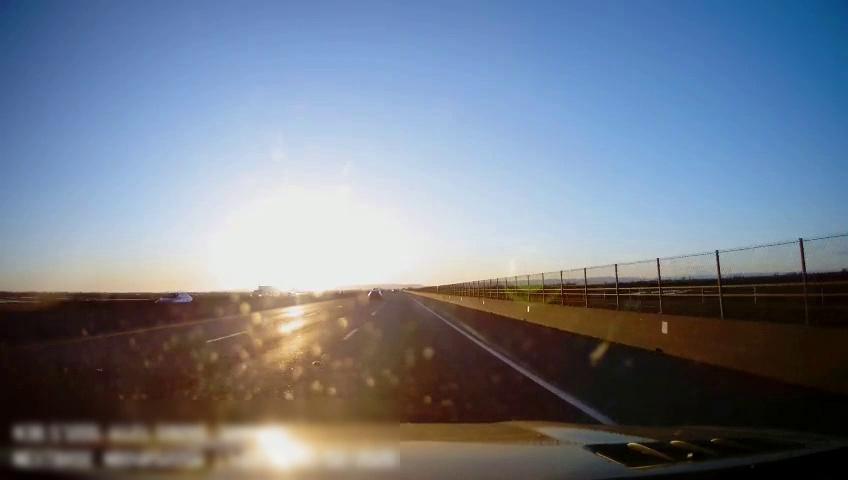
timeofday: Day
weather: Sunny
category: Drivable Space
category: Vehicles | Car
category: Vehicles | Car
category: Vehicles | Truck
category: Lanes | Alternate Lane
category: Lanes | Current Lane
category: Lanes | Current Lane
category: Lanes | Alternate Lane